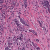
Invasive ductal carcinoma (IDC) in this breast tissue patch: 1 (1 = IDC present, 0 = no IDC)